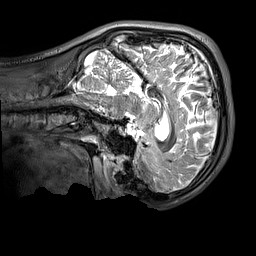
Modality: T2w
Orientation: sagittal
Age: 13
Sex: male
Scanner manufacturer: siemens
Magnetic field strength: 3 T
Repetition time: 3.2 s
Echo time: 0.408 s